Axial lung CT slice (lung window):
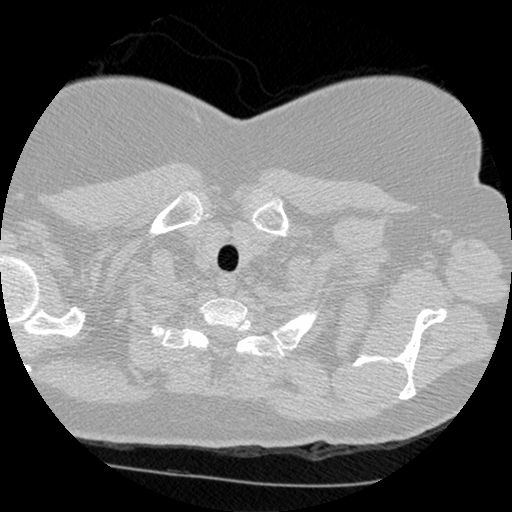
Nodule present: no